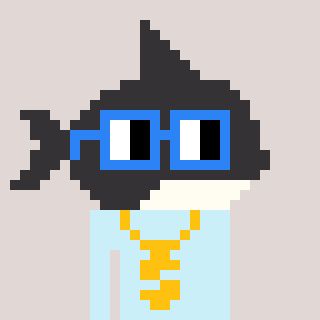
a pixel art character with square blue glasses, a orca-shaped head and a cold-colored body on a warm background